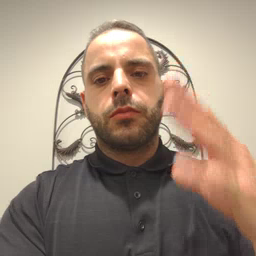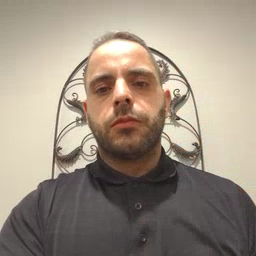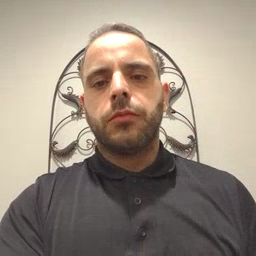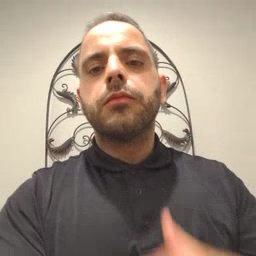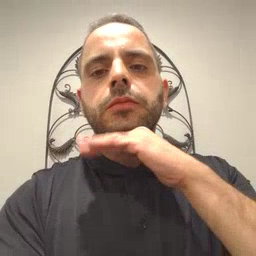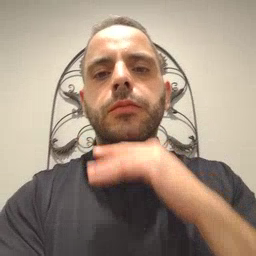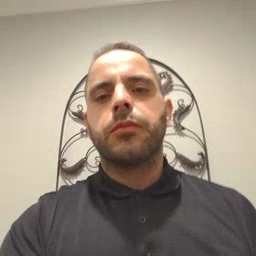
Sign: pig